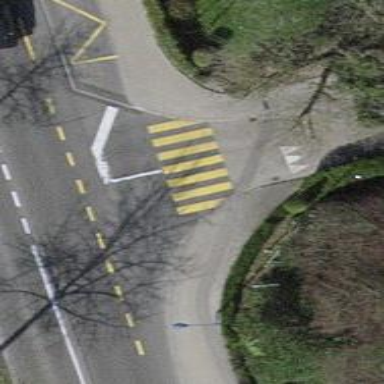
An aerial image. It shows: Asphalt footpath with unmarked crossing.